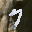
Label: 7